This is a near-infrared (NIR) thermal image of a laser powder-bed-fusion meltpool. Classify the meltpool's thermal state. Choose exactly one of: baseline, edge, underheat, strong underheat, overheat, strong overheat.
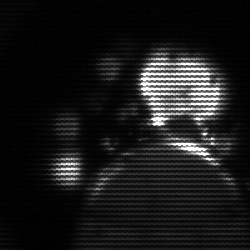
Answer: baseline